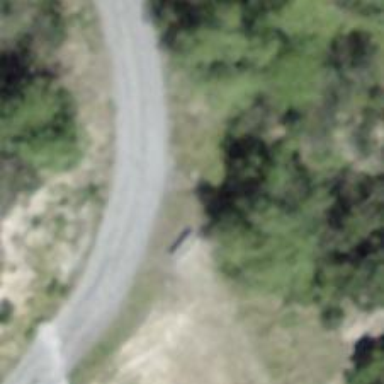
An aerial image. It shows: Brown bench in the vicinity.